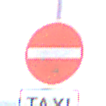
Verkehrszeichen: VerbotDerEinfahrt
Zusatzzeichen unten: BesondereFahrzeugeUndTransportgueter1
Umgebung: Outdoor, Suburban
Tageszeit: MorningAfternoon
Wetter: PartlyCloudy
Licht: Natural
Jahreszeit: NotSpecified
Kontrast: HighContrast